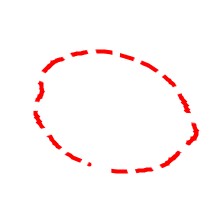
Shape: circle